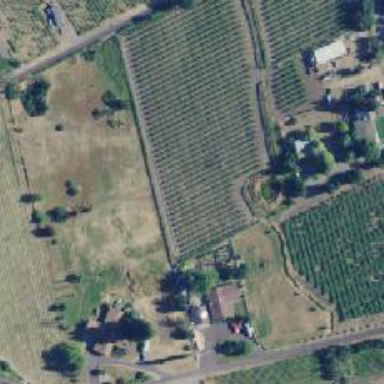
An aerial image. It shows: Vineyard with wine grapes as the crop.